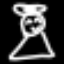
Label: angel